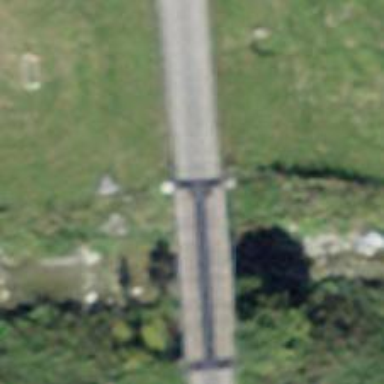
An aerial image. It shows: Track road on bridge with grade 1 tracktype.